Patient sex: F
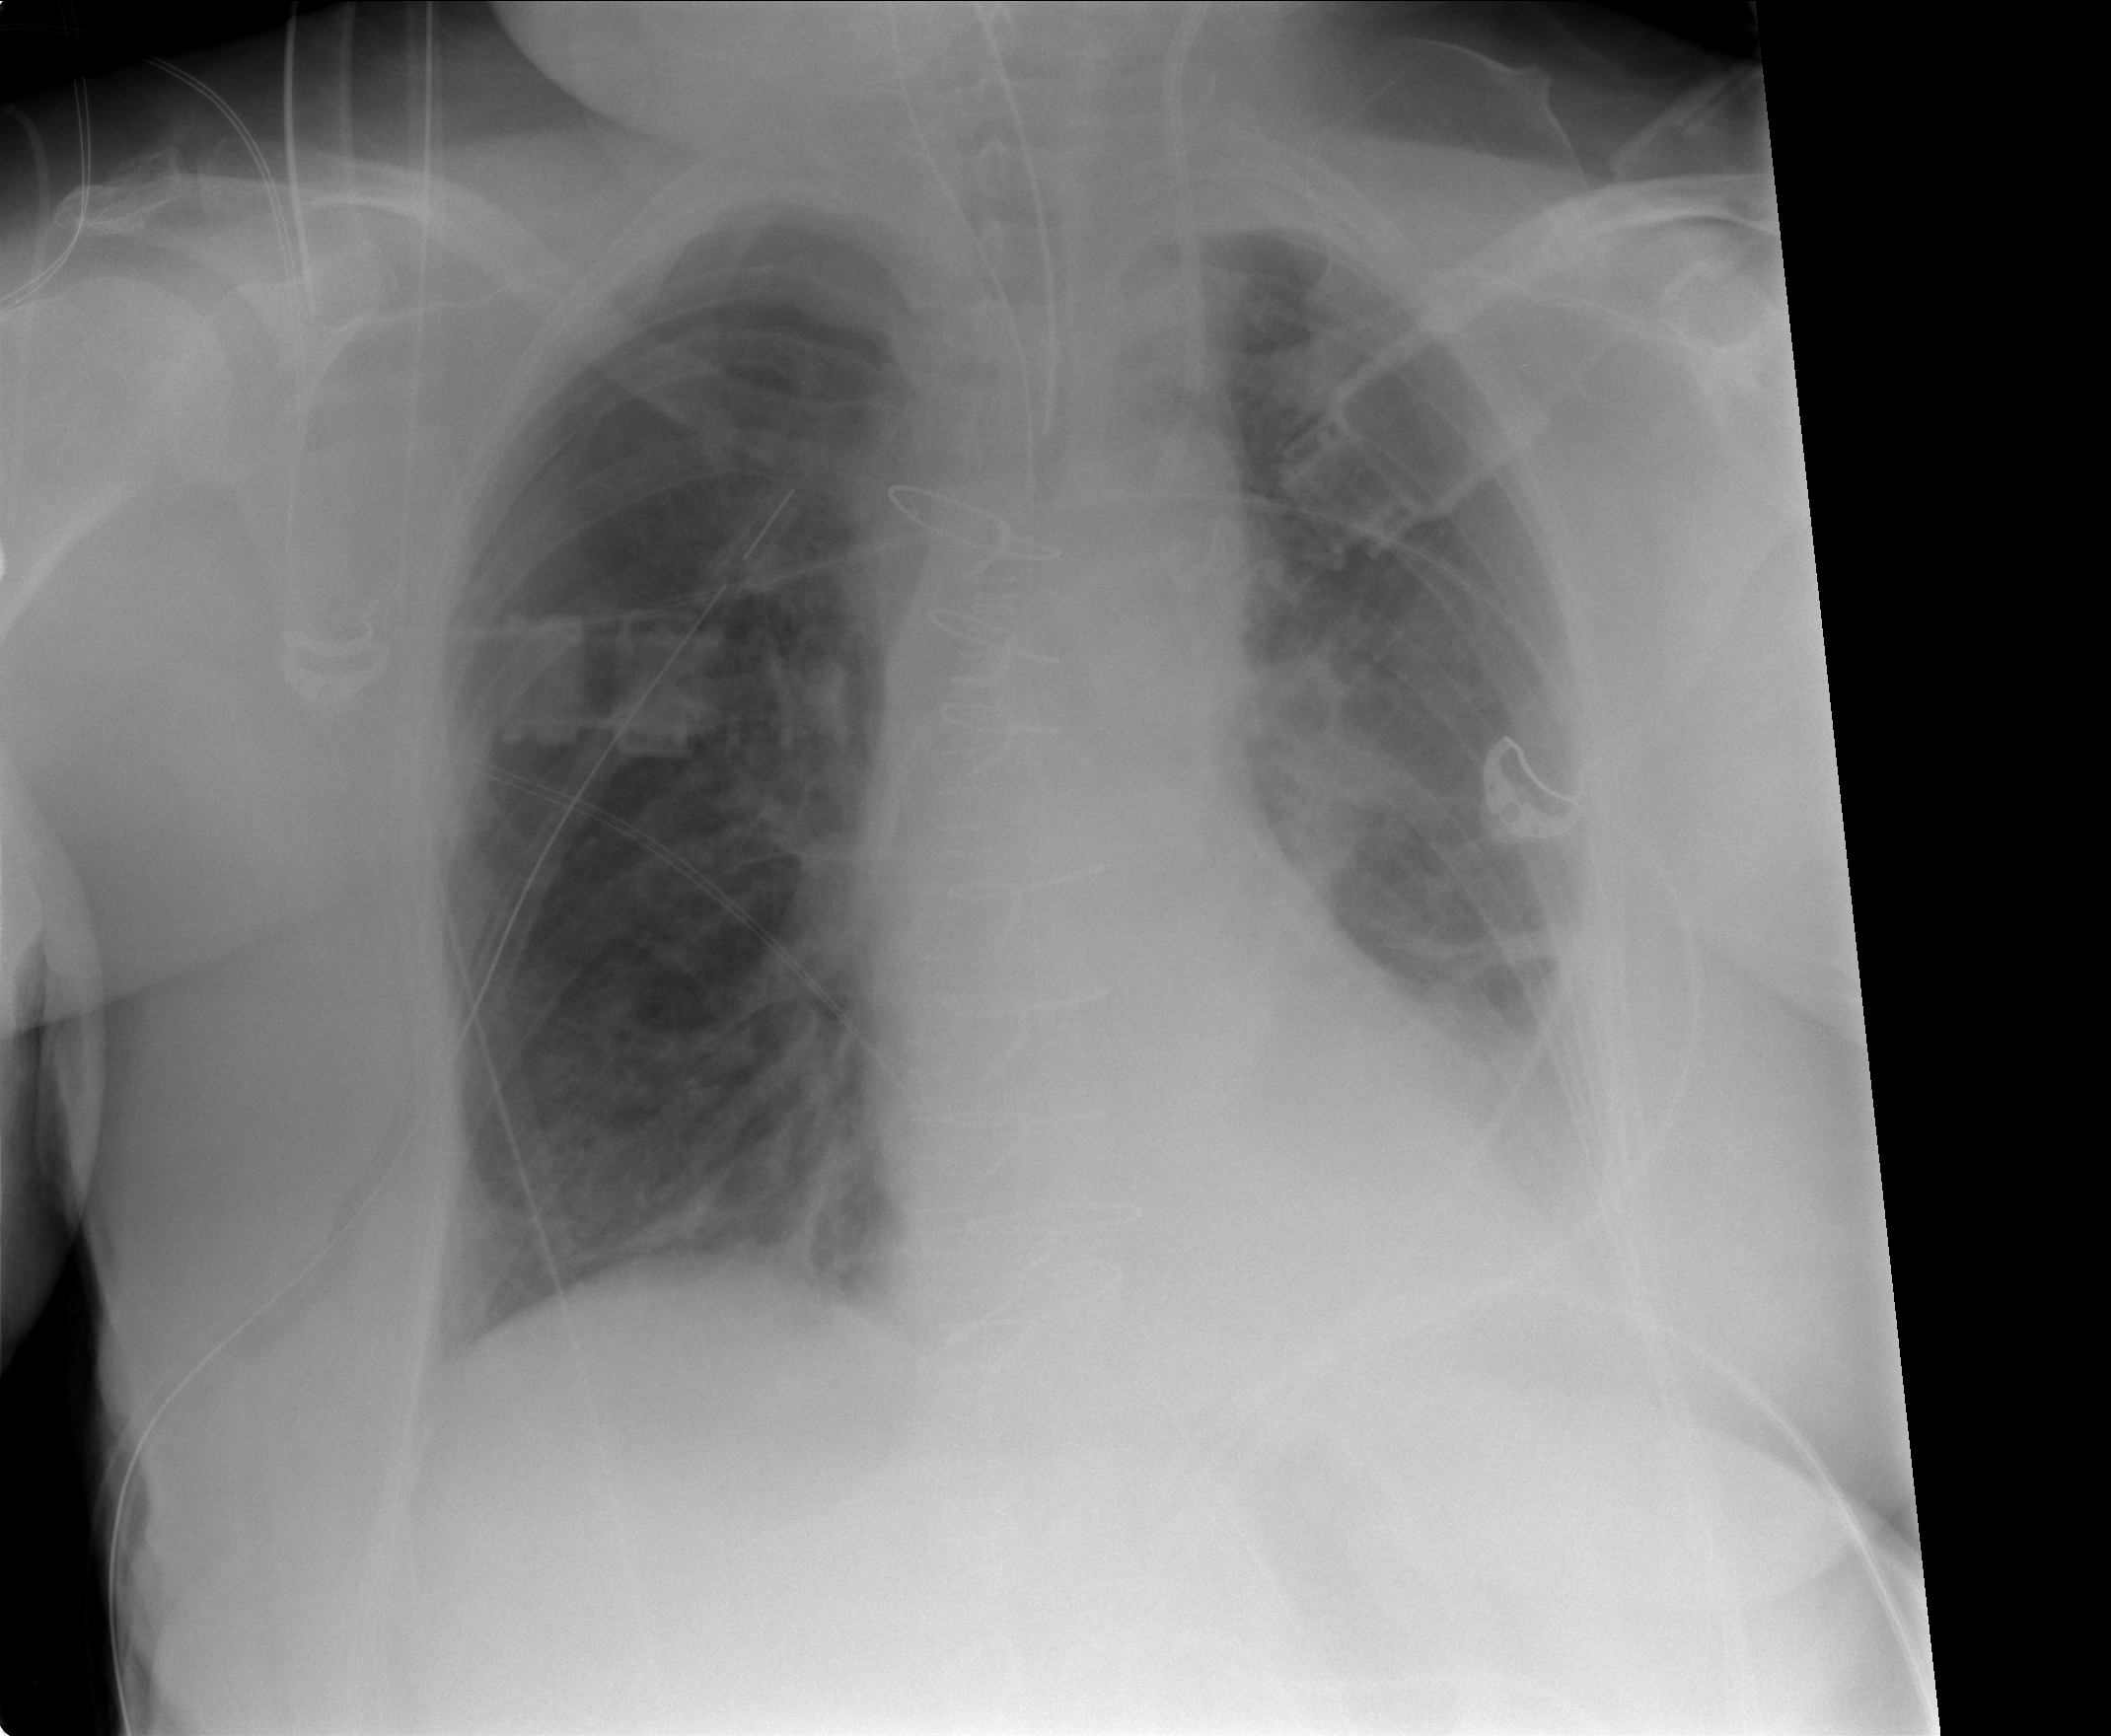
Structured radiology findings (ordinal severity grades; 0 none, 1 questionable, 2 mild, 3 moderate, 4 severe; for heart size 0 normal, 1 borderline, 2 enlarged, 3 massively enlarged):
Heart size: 2
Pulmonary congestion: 2
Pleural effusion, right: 0
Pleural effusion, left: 1
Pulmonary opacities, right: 0
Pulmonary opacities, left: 0
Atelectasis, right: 2
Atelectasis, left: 3